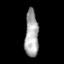
Tissue: prostate
Cell type: T cells
Senescence score: 0.2357
Nuclear area (px): 621
Mean DAPI intensity: 167.459